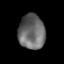
Tissue: prostate
Cell type: Epithelial cells
Senescence score: 0.1737
Nuclear area (px): 898
Mean DAPI intensity: 105.216